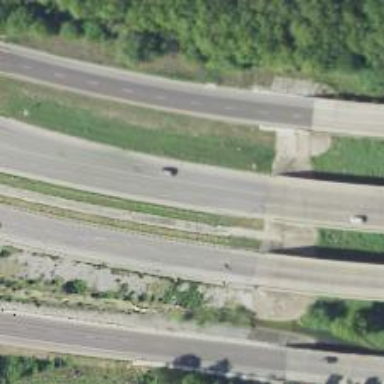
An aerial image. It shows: Asphalt motorway.